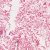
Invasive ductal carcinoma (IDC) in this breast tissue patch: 0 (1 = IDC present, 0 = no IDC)